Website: home-depot
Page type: payment
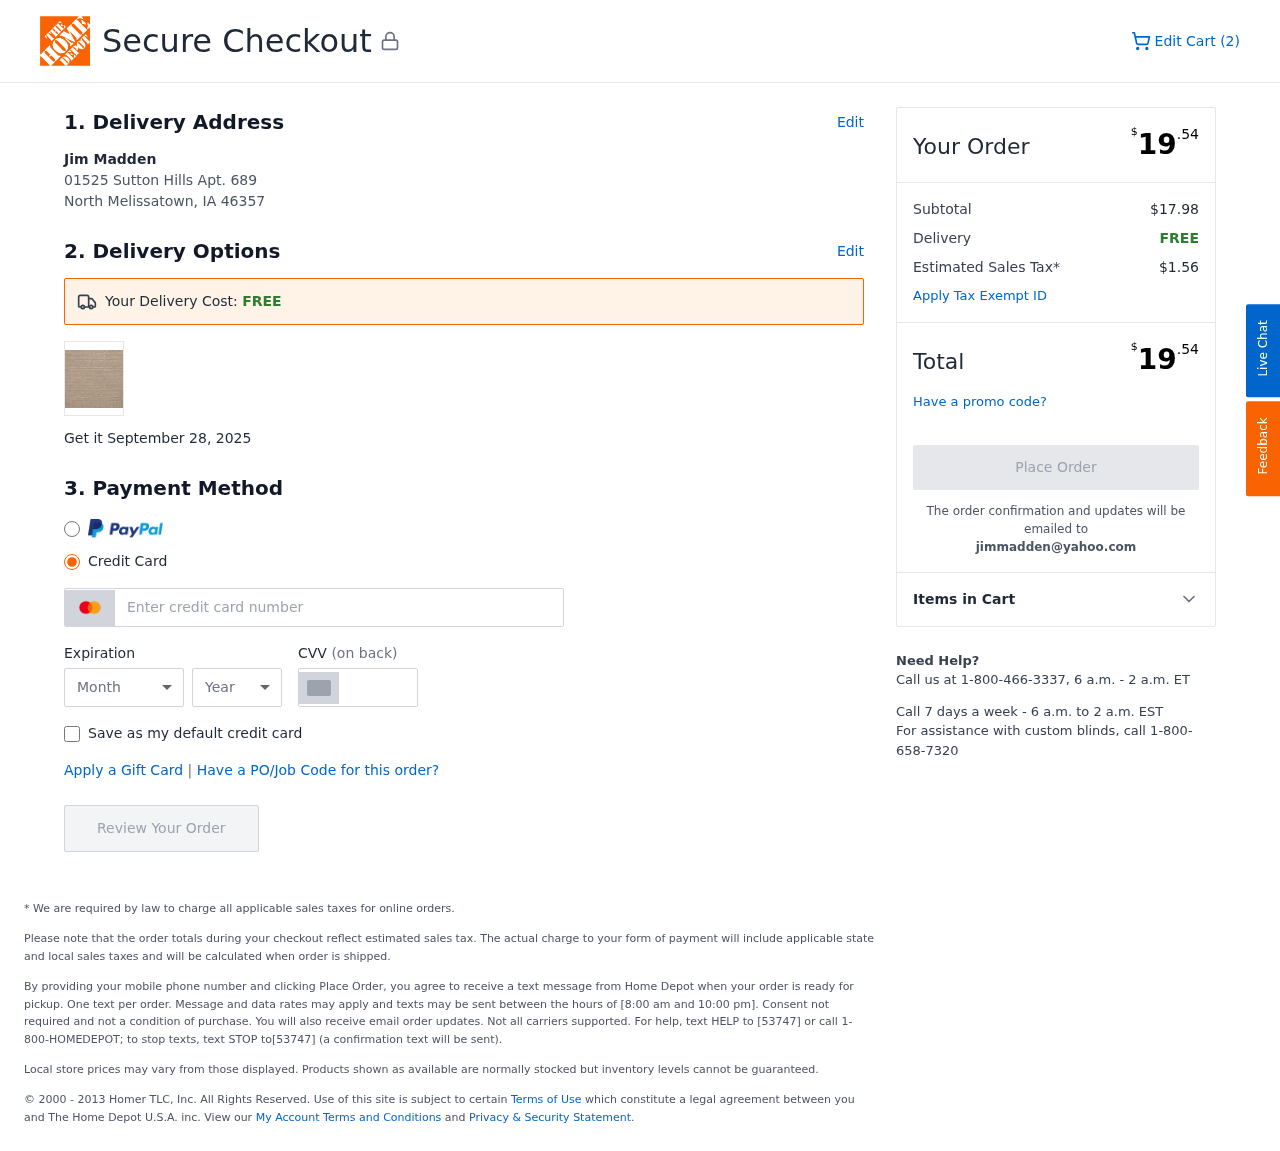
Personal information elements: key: PII_CARD_CVV
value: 739
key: PII_CARD_EXPIRY_MONTH
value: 06
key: PII_CARD_EXPIRY_YEAR
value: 30
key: PII_CARD_NUMBER
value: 2292 5509 1209 6069
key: PII_CITY_STATE_ZIP
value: North Melissatown, IA 46357
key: PII_EMAIL
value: jimmadden@yahoo.com
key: PII_FULLNAME
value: Jim Madden
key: PII_STREET
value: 01525 Sutton Hills Apt. 689
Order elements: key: ORDER_NUM_ITEMS
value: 2
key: ORDER_DELIVERY_DATE
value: September 28, 2025
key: ORDER_TOTAL
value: $19.54
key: ORDER_SUBTOTAL
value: $17.98
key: ORDER_SHIPPING_COST
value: FREE
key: ORDER_TAX
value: $1.56